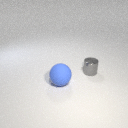
large blue rubber sphere in front of small gray metal cylinder